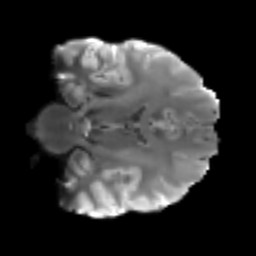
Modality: T2w
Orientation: coronal
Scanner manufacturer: siemens
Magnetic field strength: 3 T
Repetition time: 3.6 s
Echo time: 0.092 s